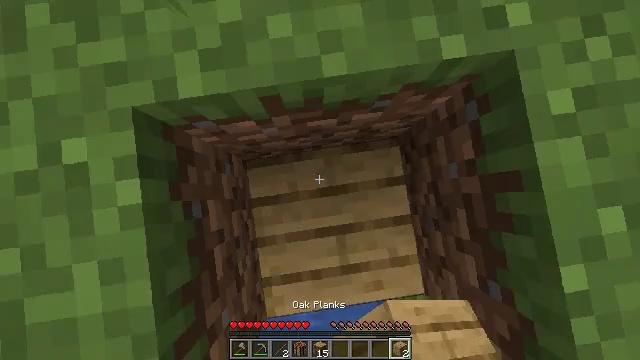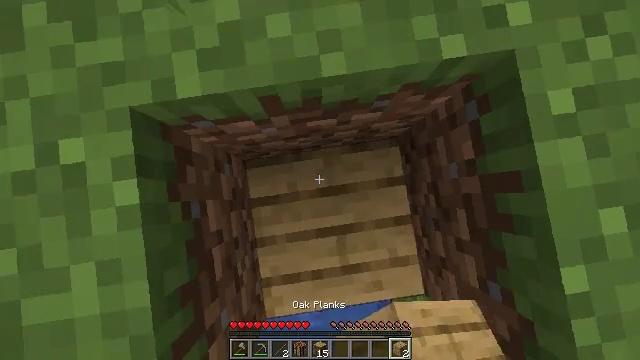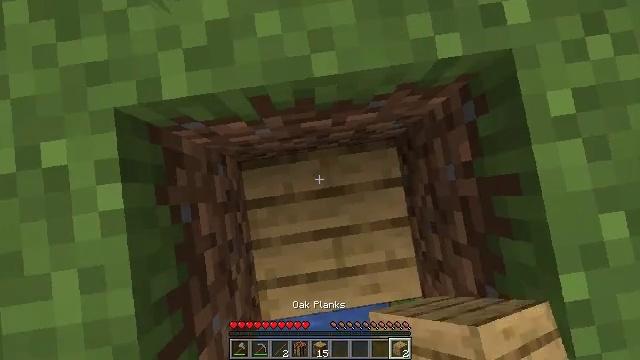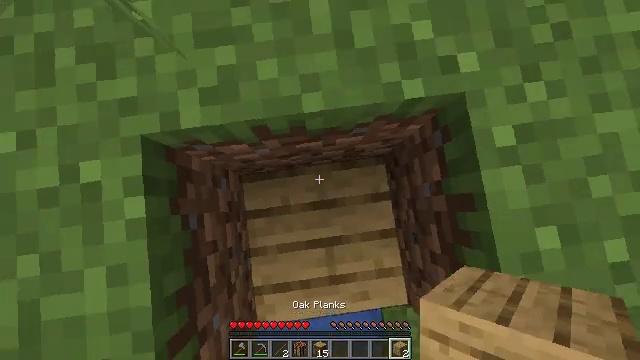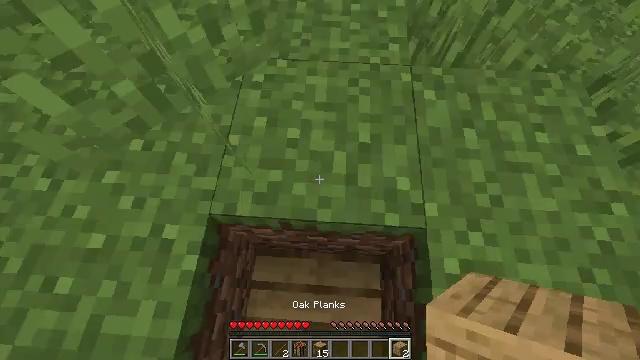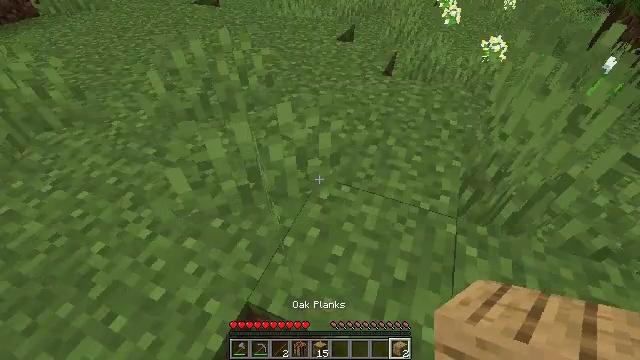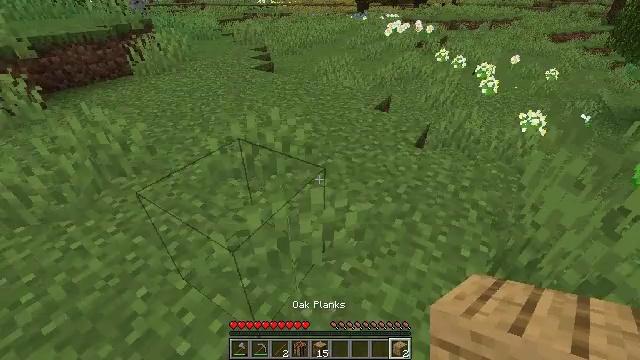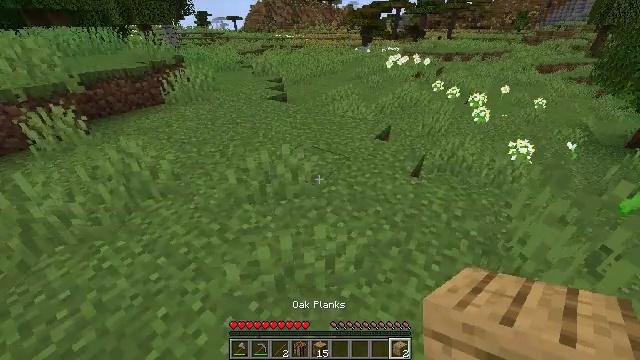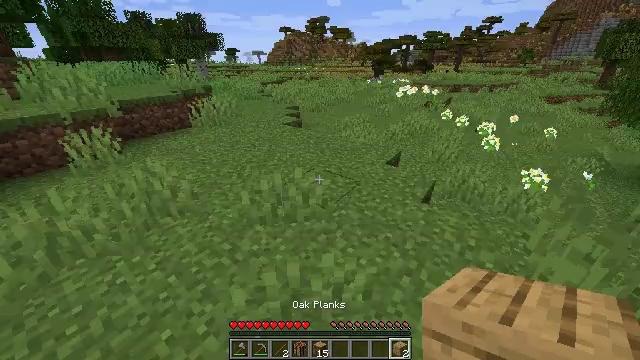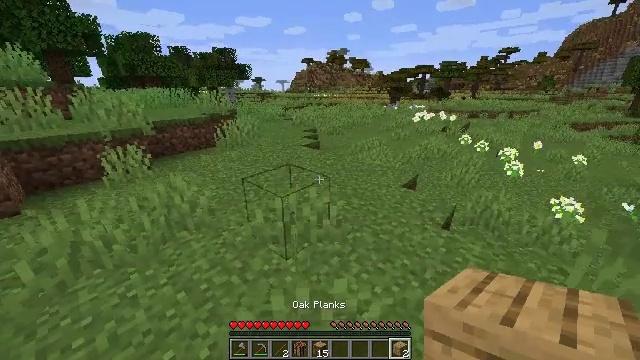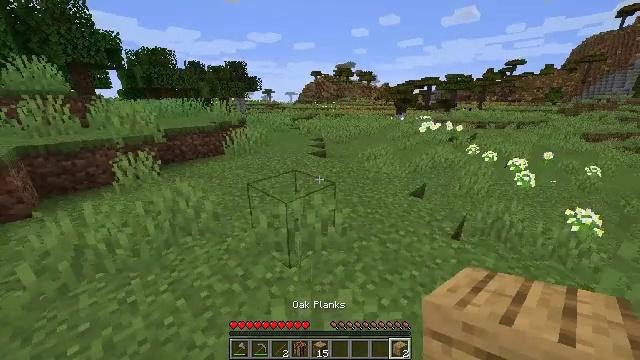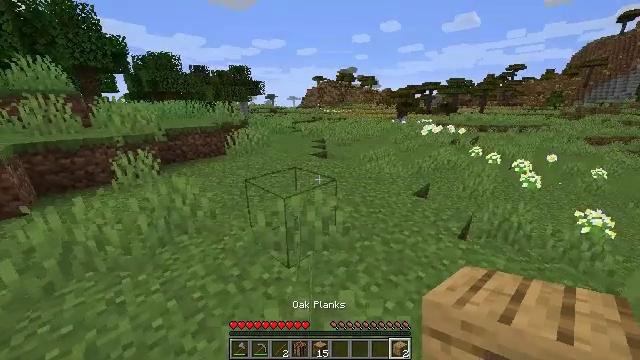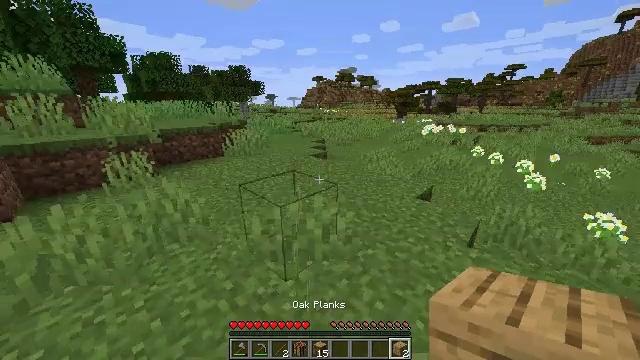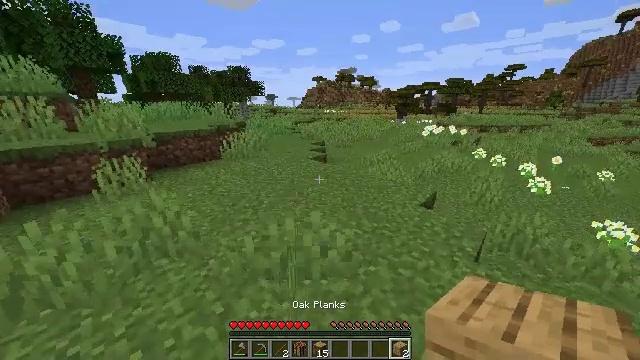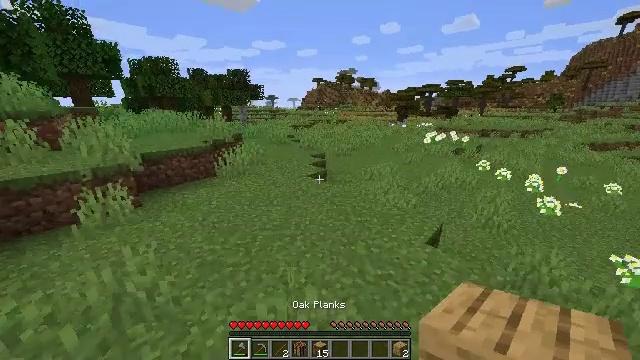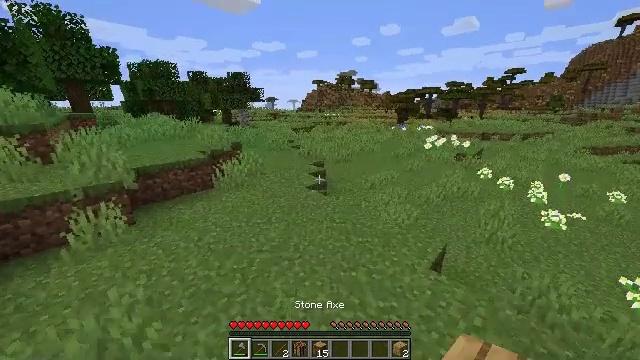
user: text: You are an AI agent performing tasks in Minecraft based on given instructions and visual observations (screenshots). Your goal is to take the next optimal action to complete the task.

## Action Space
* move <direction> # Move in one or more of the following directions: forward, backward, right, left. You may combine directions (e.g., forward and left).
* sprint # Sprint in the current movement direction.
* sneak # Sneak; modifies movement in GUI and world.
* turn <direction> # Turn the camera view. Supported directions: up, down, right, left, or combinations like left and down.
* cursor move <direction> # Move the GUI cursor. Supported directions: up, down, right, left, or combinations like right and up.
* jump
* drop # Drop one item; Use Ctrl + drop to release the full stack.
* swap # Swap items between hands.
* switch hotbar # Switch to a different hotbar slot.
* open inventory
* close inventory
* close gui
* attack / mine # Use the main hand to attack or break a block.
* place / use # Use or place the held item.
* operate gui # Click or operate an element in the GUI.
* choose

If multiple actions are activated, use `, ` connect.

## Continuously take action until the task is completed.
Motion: motion action
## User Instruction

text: Collect the grass from the surface.
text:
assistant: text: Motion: move forward, sprint, jump
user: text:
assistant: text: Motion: move forward, sprint, jump
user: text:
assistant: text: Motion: move forward, sprint, turn up, jump
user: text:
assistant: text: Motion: move forward, sprint, turn left and up, jump
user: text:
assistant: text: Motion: move forward, sprint, turn left and up, jump
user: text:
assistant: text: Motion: move forward, sprint, turn left and up, jump
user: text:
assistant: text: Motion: move forward, turn left and up, jump
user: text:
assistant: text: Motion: move forward, turn left and up, jump
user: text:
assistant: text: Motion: move forward, turn left and up, jump
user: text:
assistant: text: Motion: move forward, turn left and up, jump
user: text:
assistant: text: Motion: move forward, jump
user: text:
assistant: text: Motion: move forward, jump
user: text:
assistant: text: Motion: move forward, jump
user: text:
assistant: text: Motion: move forward, jump, switch to hotbar 1
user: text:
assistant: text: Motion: move forward, jump, switch to hotbar 1
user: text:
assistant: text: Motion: move forward, jump, switch to hotbar 1
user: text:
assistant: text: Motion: move forward, jump
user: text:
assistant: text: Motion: move forward, jump
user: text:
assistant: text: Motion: move forward, jump
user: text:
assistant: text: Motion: move forward, jump
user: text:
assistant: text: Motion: move forward, jump
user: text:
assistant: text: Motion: move forward, jump
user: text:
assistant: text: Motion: move forward, jump
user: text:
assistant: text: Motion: move forward, jump
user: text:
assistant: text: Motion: move forward, jump
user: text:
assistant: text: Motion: move forward, jump
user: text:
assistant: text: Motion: move forward, jump
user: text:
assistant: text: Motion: move forward, jump
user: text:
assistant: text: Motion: move forward, jump
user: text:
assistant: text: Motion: move forward, jump